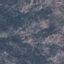
Land use / land cover: HerbaceousVegetation